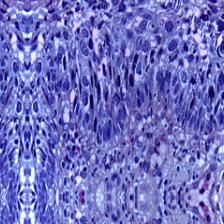
Diagnosis: OSCC